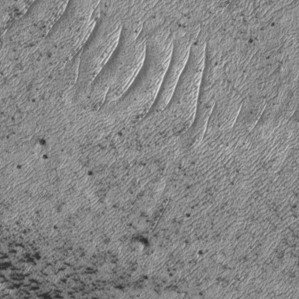
Label: frost